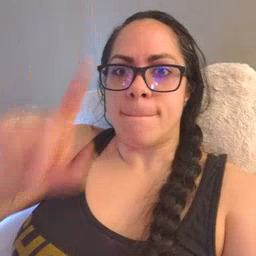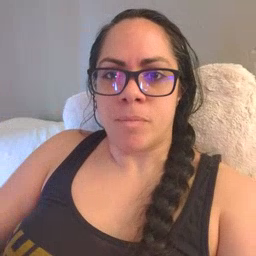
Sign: up